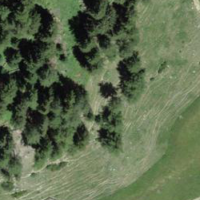
EUNIS habitat code: 26
Species observed at this site:
Neottia ovata